Field crop: tomato
Growth stage: 2
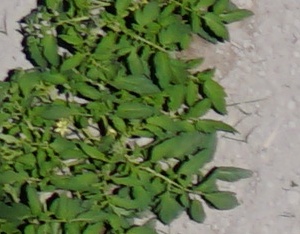
Species: tomato